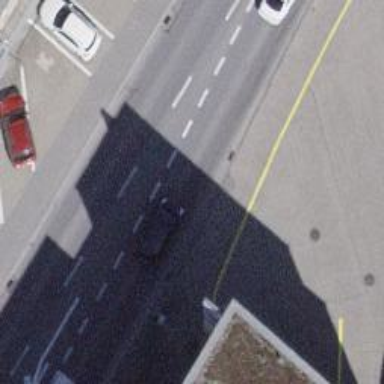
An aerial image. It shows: Sidewalk along the footway.